Field crop: tomato
Growth stage: 1
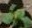
Species: solanum